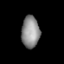
Tissue: lung
Cell type: Fibroblasts
Senescence score: 0.5403
Nuclear area (px): 563
Mean DAPI intensity: 140.313